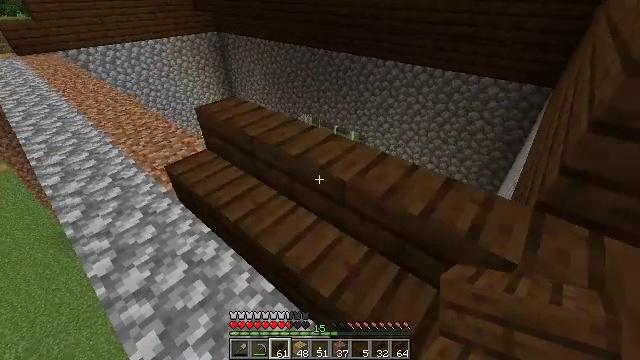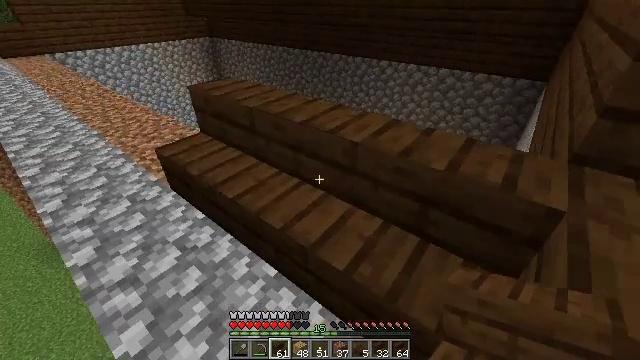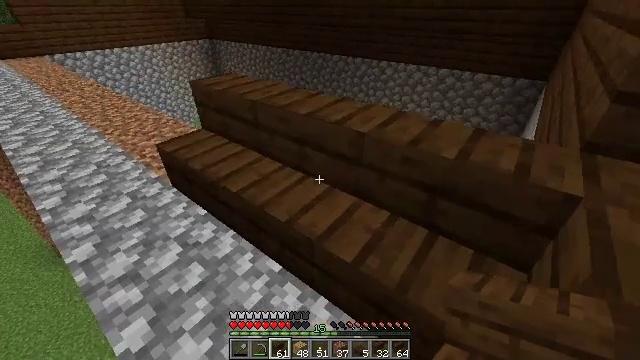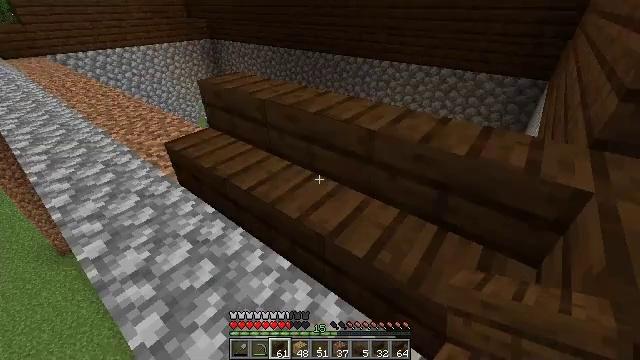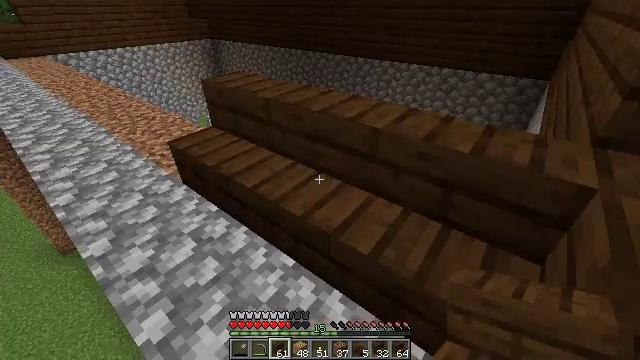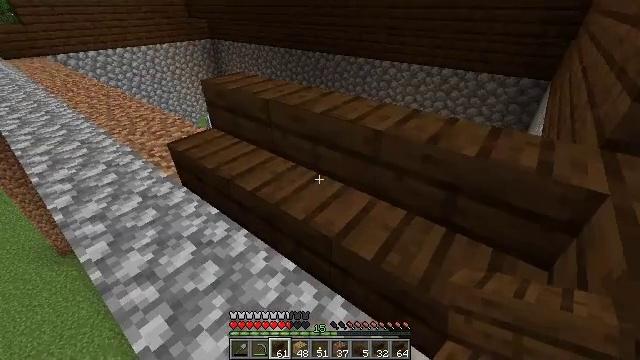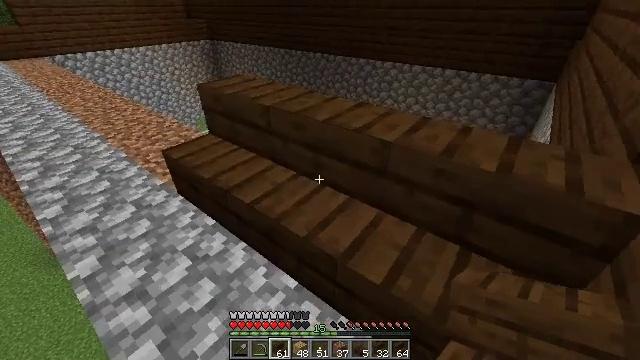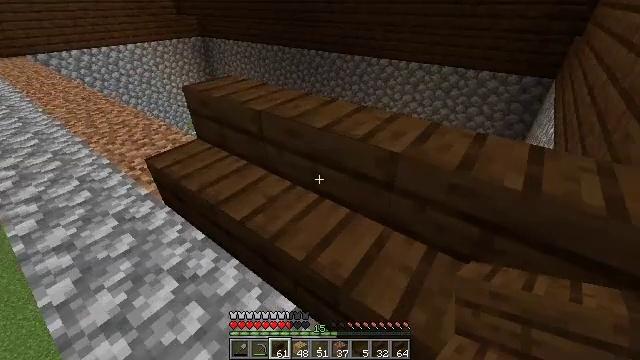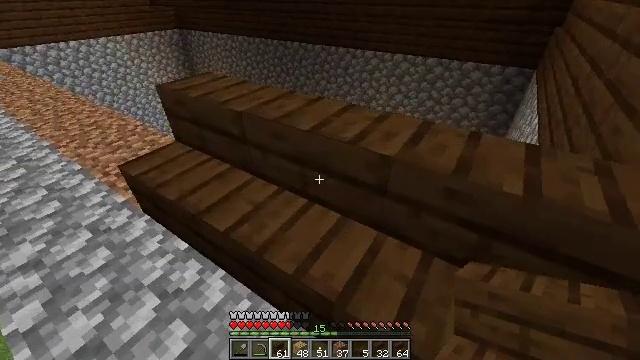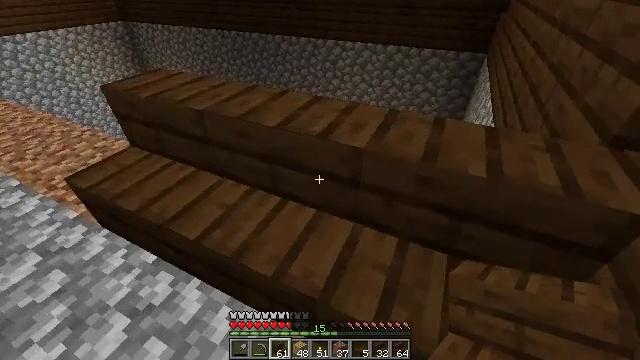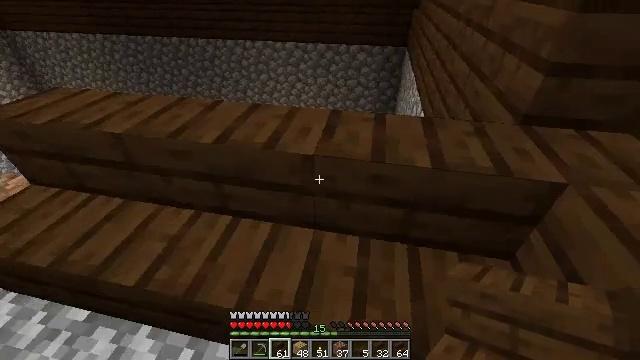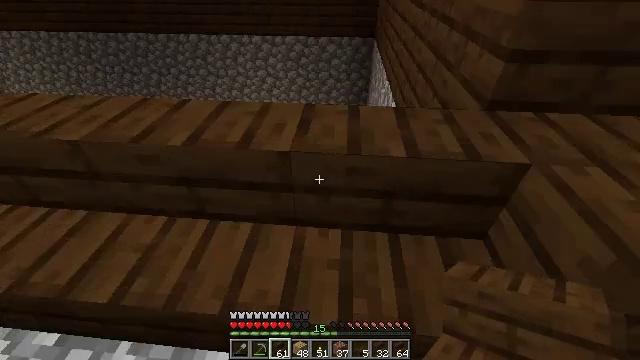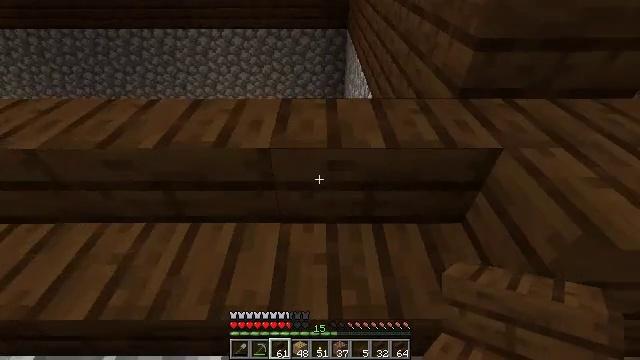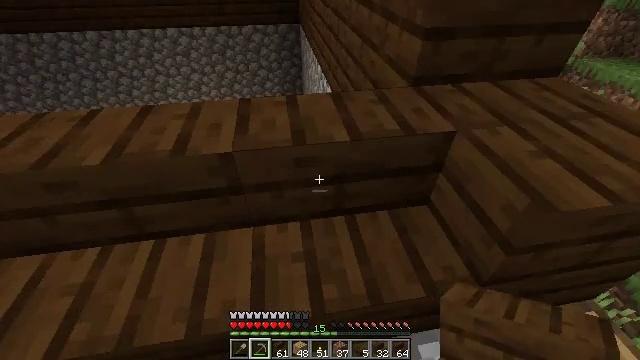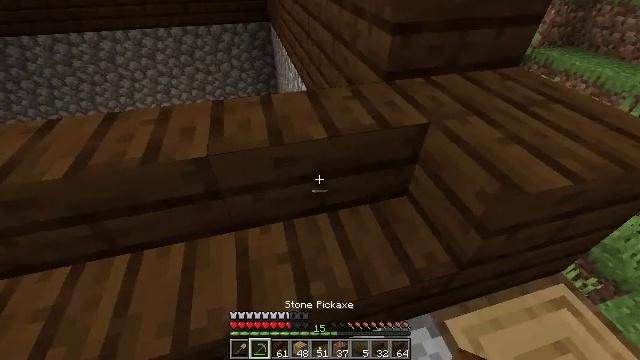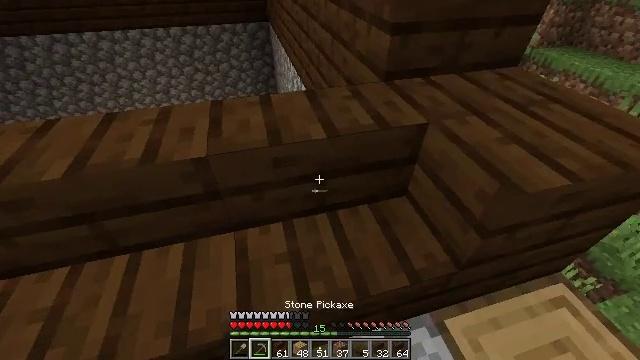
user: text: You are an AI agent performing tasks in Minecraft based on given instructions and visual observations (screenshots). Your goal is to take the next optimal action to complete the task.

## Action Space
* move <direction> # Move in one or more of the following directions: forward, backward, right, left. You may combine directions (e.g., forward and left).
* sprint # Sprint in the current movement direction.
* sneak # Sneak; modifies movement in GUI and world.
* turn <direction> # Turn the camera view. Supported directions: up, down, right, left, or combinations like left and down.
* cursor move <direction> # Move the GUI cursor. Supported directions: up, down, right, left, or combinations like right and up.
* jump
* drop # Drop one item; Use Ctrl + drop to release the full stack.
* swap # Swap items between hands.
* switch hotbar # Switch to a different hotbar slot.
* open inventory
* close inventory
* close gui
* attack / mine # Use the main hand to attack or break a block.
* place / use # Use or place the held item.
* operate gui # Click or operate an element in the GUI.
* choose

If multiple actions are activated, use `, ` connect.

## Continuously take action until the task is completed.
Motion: motion action
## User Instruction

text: Harvest the dark oak stairs for reuse.
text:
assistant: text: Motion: turn right and up
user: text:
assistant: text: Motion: no_op
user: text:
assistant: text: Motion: no_op
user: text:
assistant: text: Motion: no_op
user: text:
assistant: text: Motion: move forward
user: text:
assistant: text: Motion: move forward
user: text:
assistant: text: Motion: move forward, turn right
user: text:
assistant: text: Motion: turn right and down
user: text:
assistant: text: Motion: turn right and down
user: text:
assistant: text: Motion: turn right
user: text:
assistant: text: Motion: turn right and down
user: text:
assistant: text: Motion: turn right and down
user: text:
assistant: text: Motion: turn right, switch to hotbar 2
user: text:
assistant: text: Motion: turn right, switch to hotbar 2
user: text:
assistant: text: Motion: switch to hotbar 2
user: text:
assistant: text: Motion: no_op
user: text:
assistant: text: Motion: turn left
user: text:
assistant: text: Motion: turn left
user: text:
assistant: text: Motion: turn left
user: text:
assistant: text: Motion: switch to hotbar 1
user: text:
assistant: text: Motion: switch to hotbar 1
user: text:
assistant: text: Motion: switch to hotbar 1
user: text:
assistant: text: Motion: no_op
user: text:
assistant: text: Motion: no_op
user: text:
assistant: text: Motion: no_op
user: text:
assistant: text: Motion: open inventory
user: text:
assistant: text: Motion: open inventory
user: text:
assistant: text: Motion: open inventory
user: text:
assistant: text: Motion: no_op
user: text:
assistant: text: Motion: cursor move down